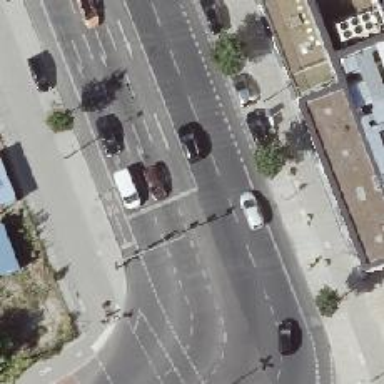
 and parallel street side parking on the right."